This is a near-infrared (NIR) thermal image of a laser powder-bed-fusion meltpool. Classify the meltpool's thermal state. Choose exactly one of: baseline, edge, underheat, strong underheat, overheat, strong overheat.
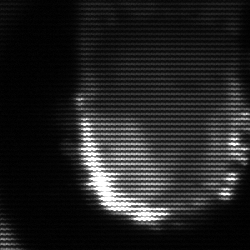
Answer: baseline